Question: I know this is a noob question, but I just can't figure this out! I'm laying out a page for our intranet and all I need to do is position some divs side by side. Each container is a different item, but all containers have the same structure, a header, some descriptive text, and an image. I will be adding items as they are given to me. This is basically just a page i'm creating for employees to sell items. Here is my css and an image of what I'm trying to achieve. Please let me know if this doesn't make sense, but as smart as you guys have proven to be in the past, i'm sure you get the idea.
'''
.wrapper {
width: 1260px;
height: 900px;
margin: 0px auto;
position: relative;
}
.container {
width: 400px;
height: 400px;
margin: 10px;
position: absolute;
}
.itemText {
width: 350px;
height: 190px;
padding: 0px;
position: absolute;
top: 25px;
left: 25px;
}
.itemHead {
padding: 0px;
margin: 0px;
}
.itemDesc {
padding: 10px;
margin: 0px;
}
.itemThumb {
width: 350px;
height: 150px;
position: absolute;
bottom: 25px;
left: 25px;
}
'''
My HTML
'''
<!DOCTYPE html>
<html lang="en">
<head>
<meta charset="UTF-8">
<link rel="stylesheet" href="css/reset.css">
<link rel="stylesheet" href="css/text.css">
<link rel="stylesheet" href="css/style.css">
<title>Document</title>
</head>
<body>
<div class="wrapper">
<div class="container">
<div class="itemText">
<div class="itemHead">
<p>Lorem ipsum.</p>
</div>
<div class="itemDesc">
<p>Lorem ipsum dolor sit amet, consectetur adipisicing elit. Iusto, placeat, aliquid tempore harum similique quo deleniti velit eum labore est?</p>
</div>
</div>
<div class="itemThumb"></div>
</div>
<div class="container">
<div class="itemText">
<div class="itemHead">
<p>Lorem ipsum.</p>
</div>
<div class="itemDesc">
<p>Lorem ipsum dolor sit amet, consectetur adipisicing elit. Iusto, placeat, aliquid tempore harum similique quo deleniti velit eum labore est?</p>
</div>
</div>
<div class="itemThumb"></div>
</div>
<div class="container">
<div class="itemText">
<div class="itemHead">
<p>Lorem ipsum.</p>
</div>
<div class="itemDesc">
<p>Lorem ipsum dolor sit amet, consectetur adipisicing elit. Iusto, placeat, aliquid tempore harum similique quo deleniti velit eum labore est?</p>
</div>
</div>
<div class="itemThumb"></div>
</div>
</div>
</body>
</html>
'''

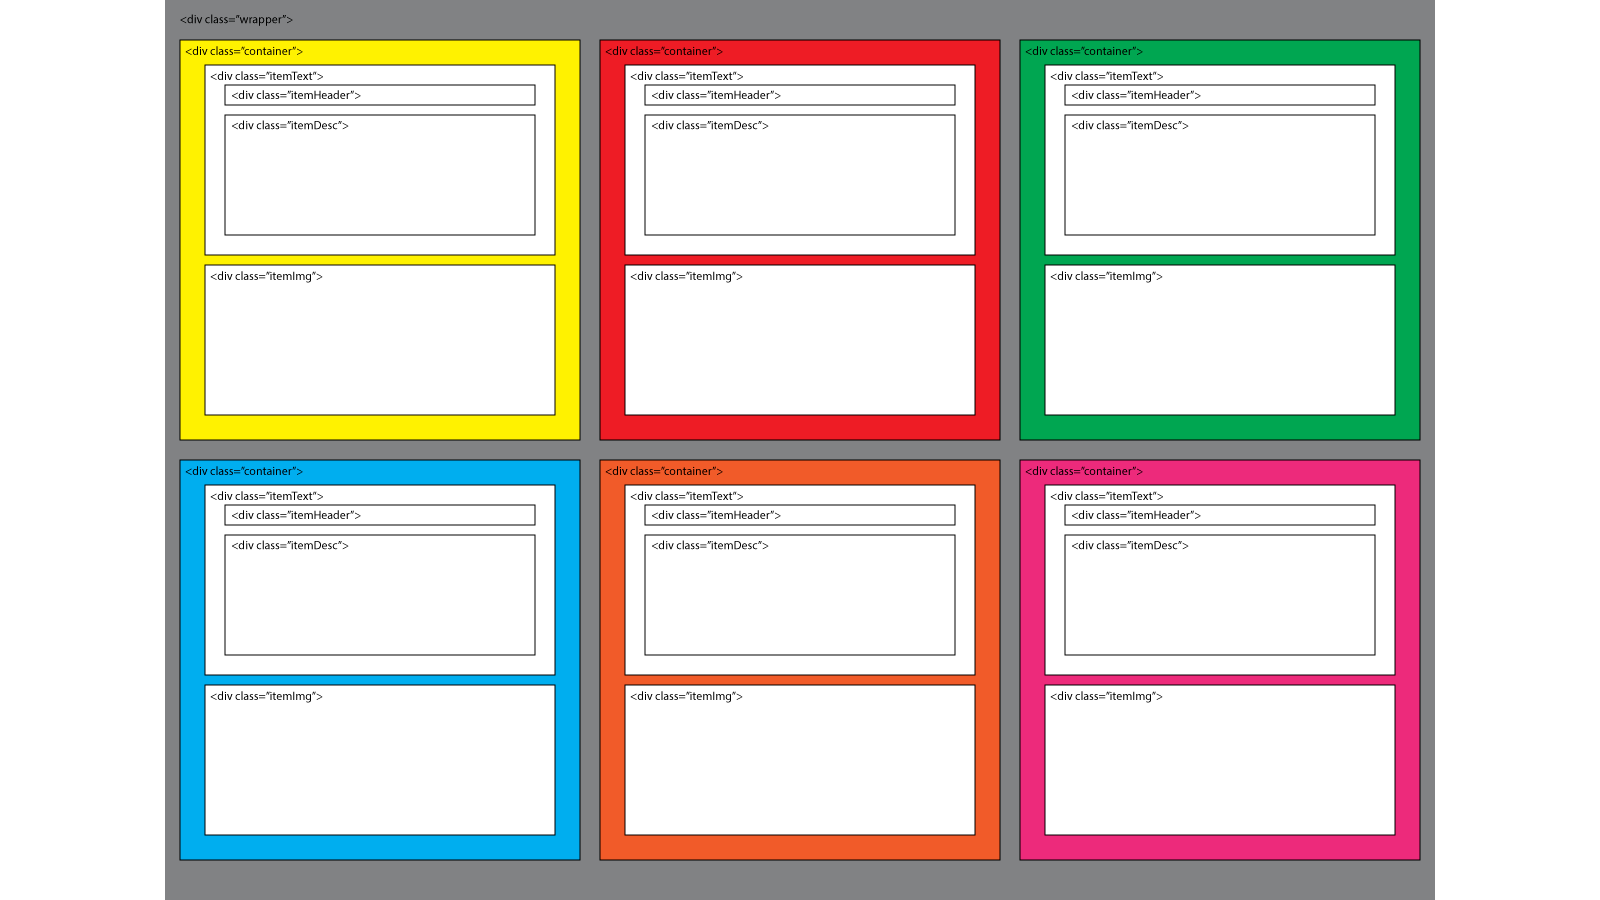
Answer: Don't position your containers absolutely.
> .container {
width: 400px;
height: 400px;
margin: 10px;
position: relative;
float:left;
}
At the end of the last container div, you'll need a div to clear: left;
'''
<div style="clear:left;"></div>
'''
Now when you add more div's, they will auto float, and the container will get cleared.